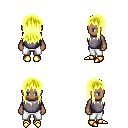
a pixel art fantasy rpg character, female body template, human, dark skin, steel chest armor, white pants, gold unkempt hairstyle, gold boots, four views (front, back, left, right), 2x2 character sprite sheet, small pixel art, hard edges, no anti-aliasing